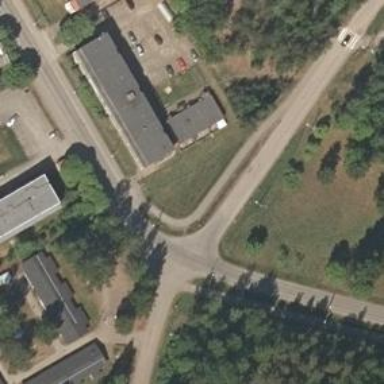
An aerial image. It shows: Tertiary road with asphalt surface. There is separate sidewalk and cycle track.